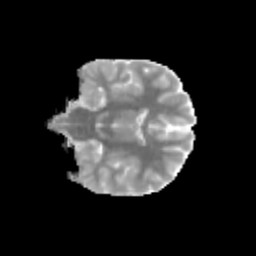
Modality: MD
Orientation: coronal
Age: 12
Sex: female
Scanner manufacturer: siemens
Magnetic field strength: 3 T
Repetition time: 3.8 s
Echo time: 0.07 s